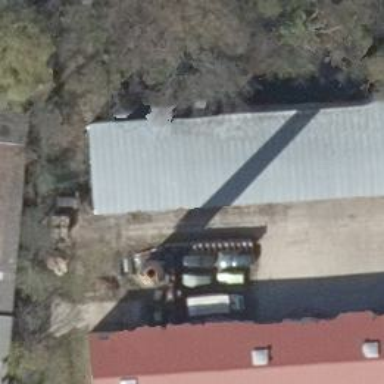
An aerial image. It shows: Shed.